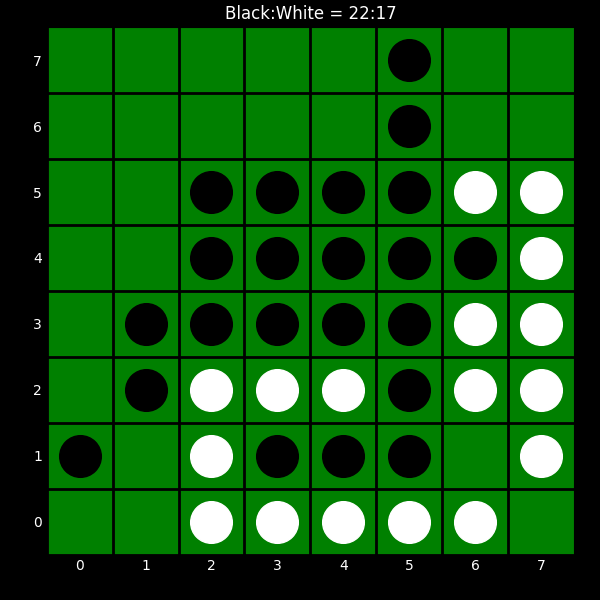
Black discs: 22
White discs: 17